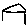
Label: house